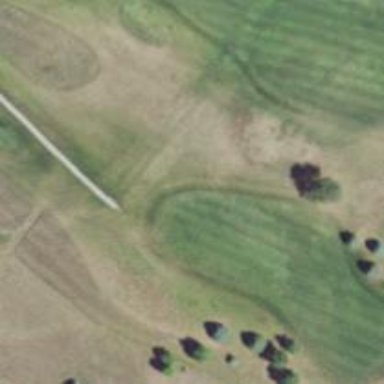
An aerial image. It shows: Grassy area designated as golf fairway.